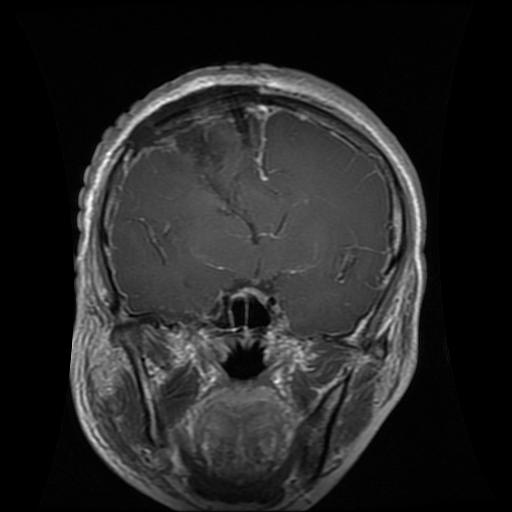
Label: glioma